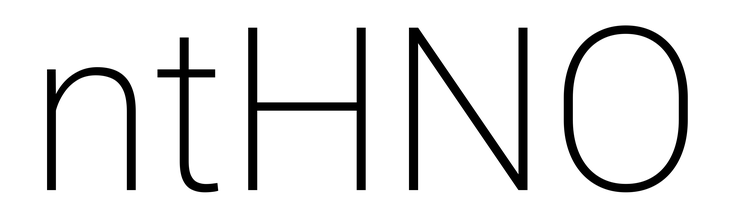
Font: Roboto_ExtraLight